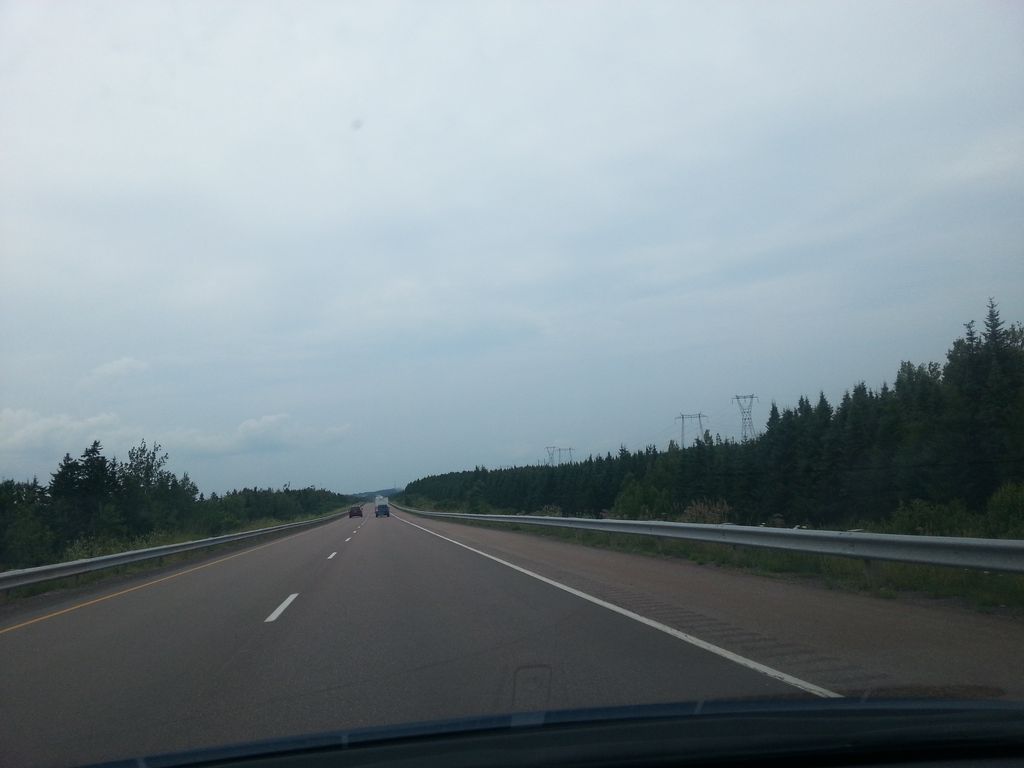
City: charlottetown